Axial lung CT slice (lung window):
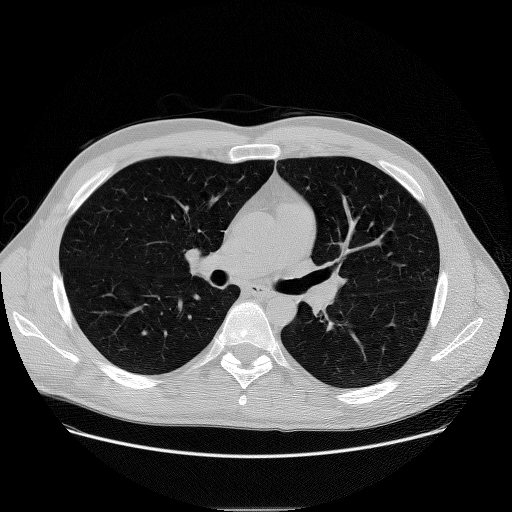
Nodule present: no